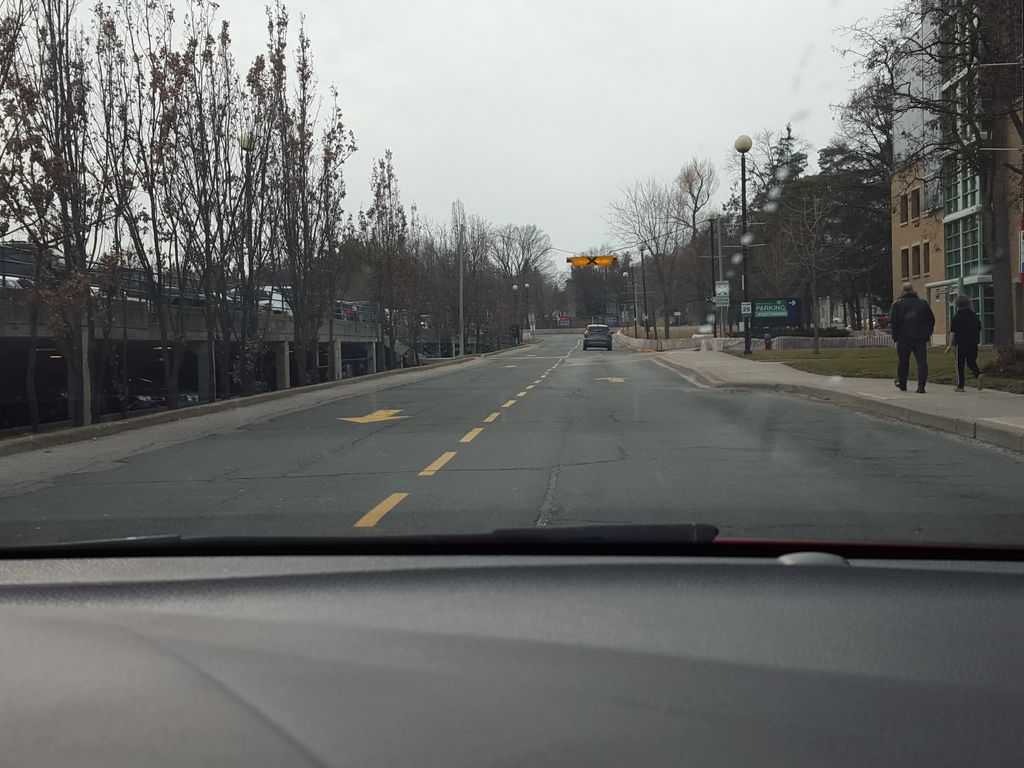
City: toronto